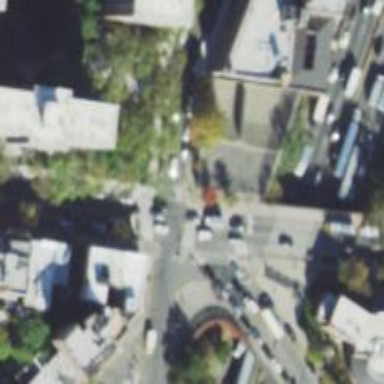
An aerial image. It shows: Traffic island located on footway.